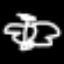
Label: angel